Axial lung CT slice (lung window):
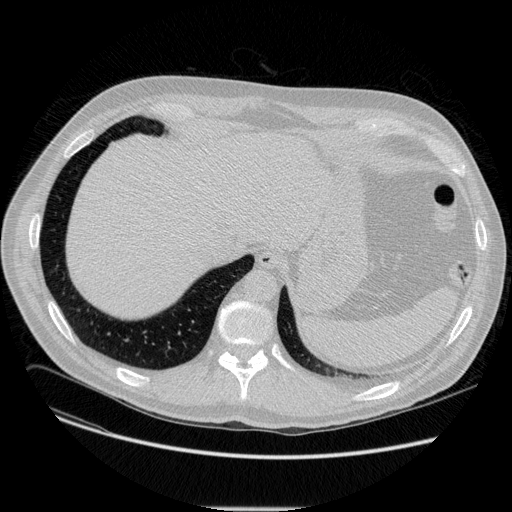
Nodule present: no